Question: <URL>
I'm creating an image gallery that, ideally, should have a column of thumbnails on the left with a larger image on the right with both sections aligned along the top vertical axis.
To do this, I've floated the thumbnails and larger image left and right, respectively, and tried every combination of 'clear:both' and 'overflow:hidden' I could think of to achieve the top alignment to no avail. Any ideas?
I've included a JSFiddle at the top and an image below to give an idea of what I'm going for.

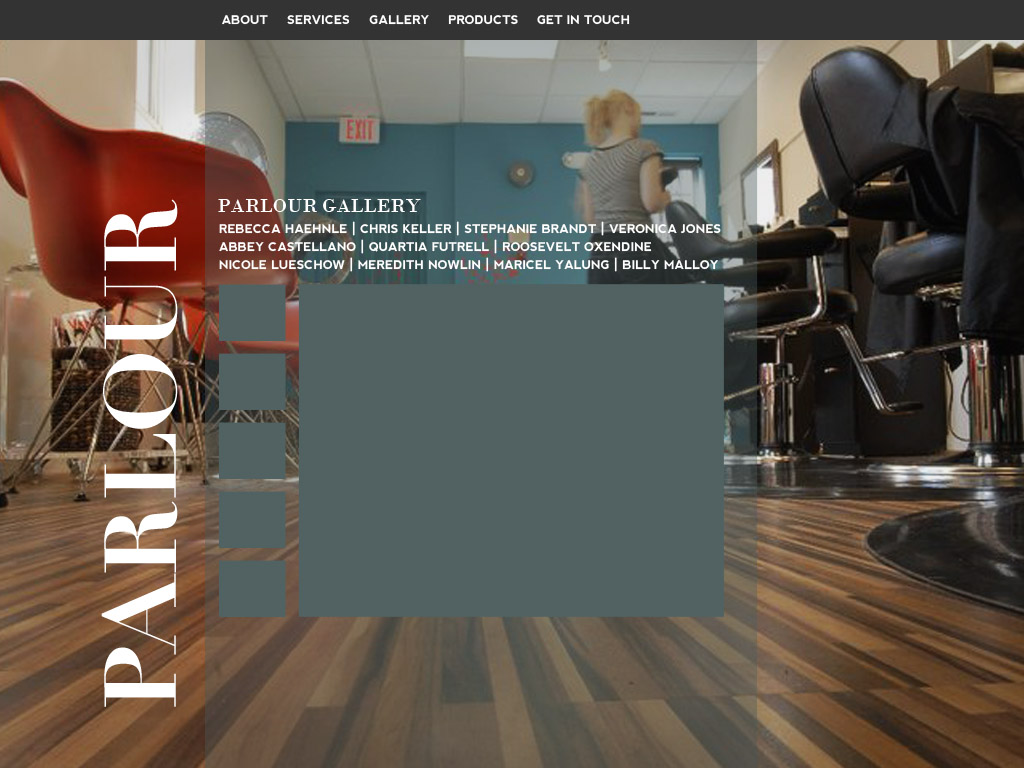
Answer: Put 'div.large-image' before 'div.thumbnail' in your HTML.
I'm not exactly sure why this happens. <URL>.